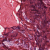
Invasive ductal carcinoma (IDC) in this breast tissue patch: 0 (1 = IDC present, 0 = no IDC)